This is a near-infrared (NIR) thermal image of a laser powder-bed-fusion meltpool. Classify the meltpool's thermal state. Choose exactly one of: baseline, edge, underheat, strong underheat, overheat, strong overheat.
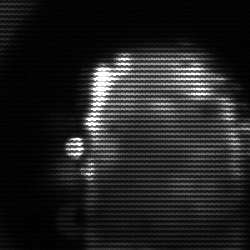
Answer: baseline